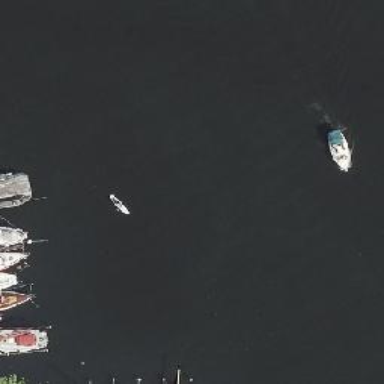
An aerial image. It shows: Ferry with cable system.